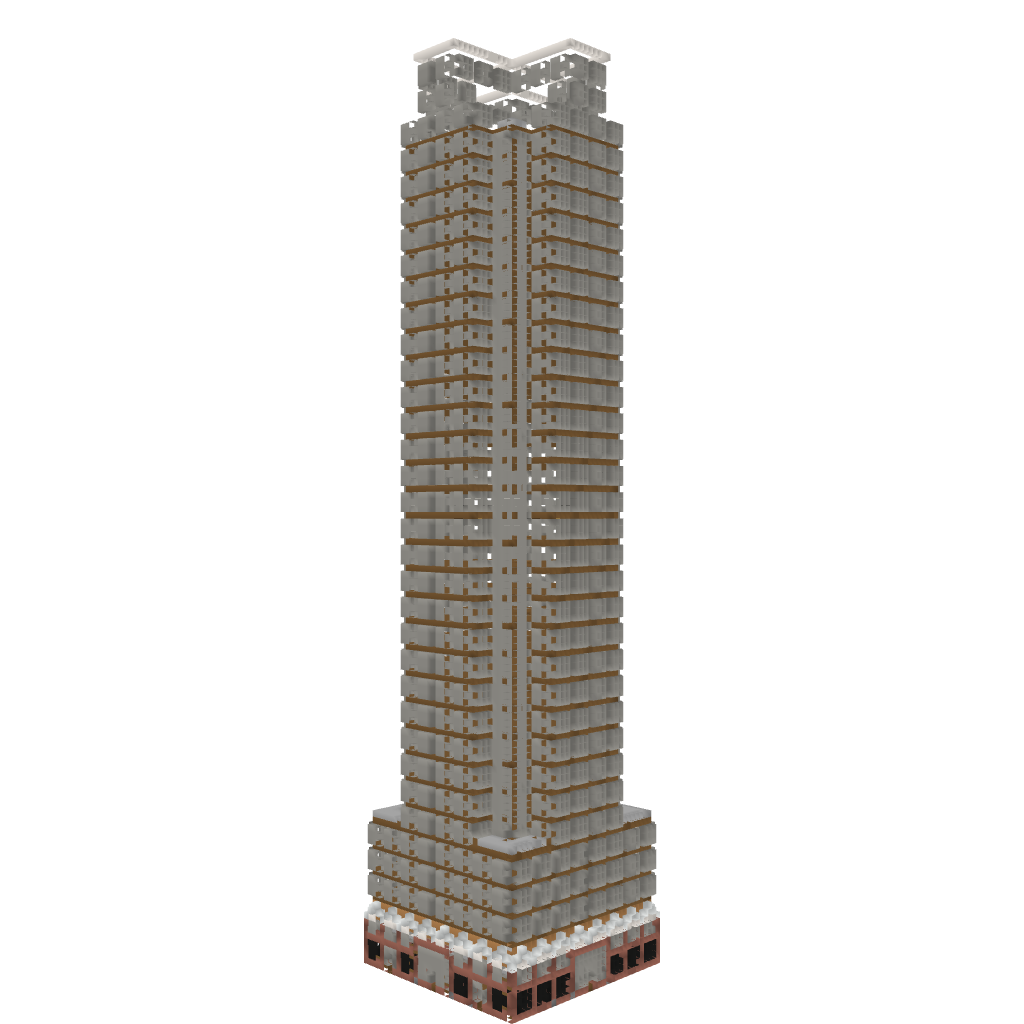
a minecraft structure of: Skyscraper #1 By: jjcash